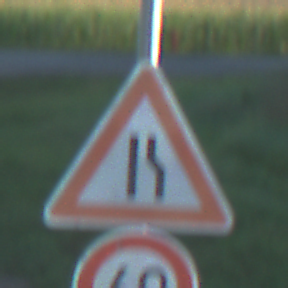
Verkehrszeichen: EinseitigVerengteFahrbahnRechts
Zusatzzeichen unten: Geschwindigkeit60
Umgebung: Outdoor, RoadRail
Tageszeit: MorningAfternoon
Wetter: Clear
Licht: Natural
Jahreszeit: NotSpecified
Kontrast: HighContrast